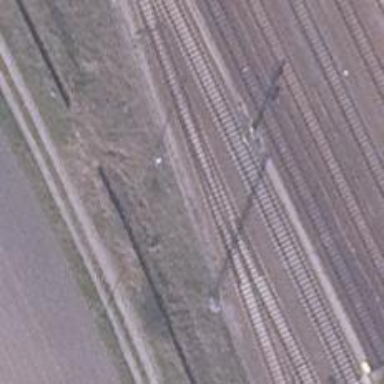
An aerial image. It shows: Railway signal.